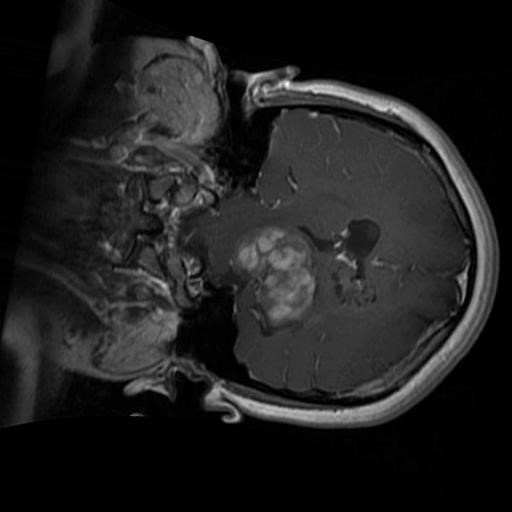
Label: brain_glioma